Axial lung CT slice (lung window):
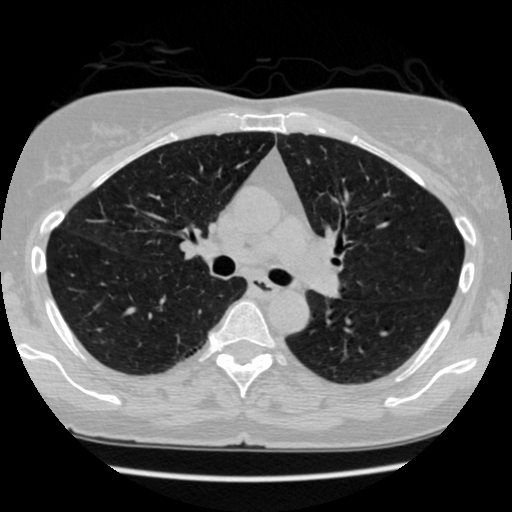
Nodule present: no